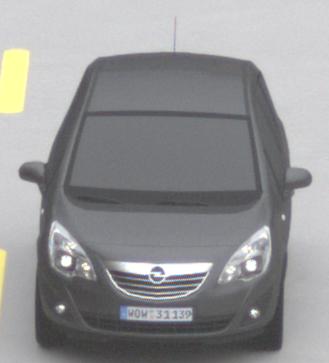
Make: Opel
Model: Meriva 1.4
Detailed model: Meriva (B)
Model produced from: 2010/05
Model produced until: 2013/11
Doors: 5
Color: gray
Road condition: dry road
Daytime: midday
Contrast: low contrast